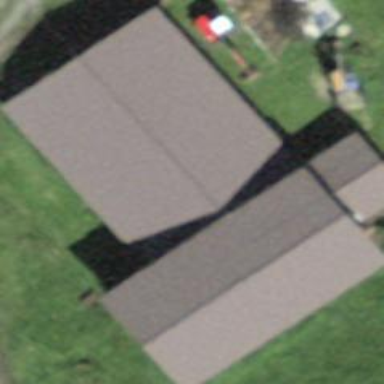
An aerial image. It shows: Barn.